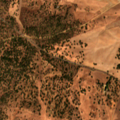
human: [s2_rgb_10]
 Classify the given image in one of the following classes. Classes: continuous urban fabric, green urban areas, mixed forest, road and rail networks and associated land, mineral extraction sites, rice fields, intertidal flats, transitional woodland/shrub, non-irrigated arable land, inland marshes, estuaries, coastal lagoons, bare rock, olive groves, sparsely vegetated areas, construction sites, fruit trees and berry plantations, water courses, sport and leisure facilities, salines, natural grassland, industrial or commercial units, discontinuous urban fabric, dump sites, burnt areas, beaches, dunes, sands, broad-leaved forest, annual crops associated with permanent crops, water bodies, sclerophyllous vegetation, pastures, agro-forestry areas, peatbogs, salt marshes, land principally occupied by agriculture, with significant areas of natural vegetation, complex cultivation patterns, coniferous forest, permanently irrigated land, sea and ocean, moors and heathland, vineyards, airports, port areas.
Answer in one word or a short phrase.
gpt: pastures, agro-forestry areas, broad-leaved forest